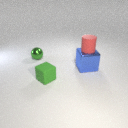
large blue metal cube to the right of small green metal sphere